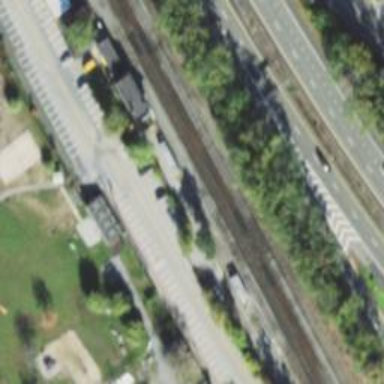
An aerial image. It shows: Electrified railway with rail tracks.